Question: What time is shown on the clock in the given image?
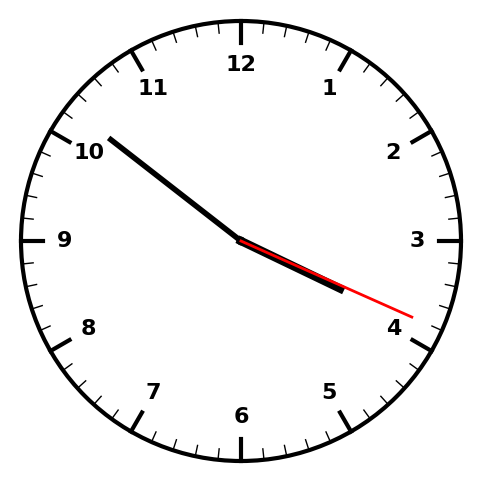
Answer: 03:51:19